Question: My condition::
My code:
'$('#' + '<%=txtFrom.ClientID%>').datepicker({ dateFormat: 'yy-mm-dd' });'
I only want to choose a date in ''yy-mm-dd'' format.If it chosen from 'Datepicker' its work.But 'textbox' allow to enter date manually which is not in a format. How can i force user to select date from 'Datepicker' not manually?
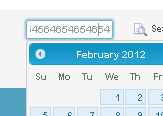
Answer: I guess you are wanting to disable text input for the input box, is it? If so, this has been already discussed earlier. Please refer <URL>.